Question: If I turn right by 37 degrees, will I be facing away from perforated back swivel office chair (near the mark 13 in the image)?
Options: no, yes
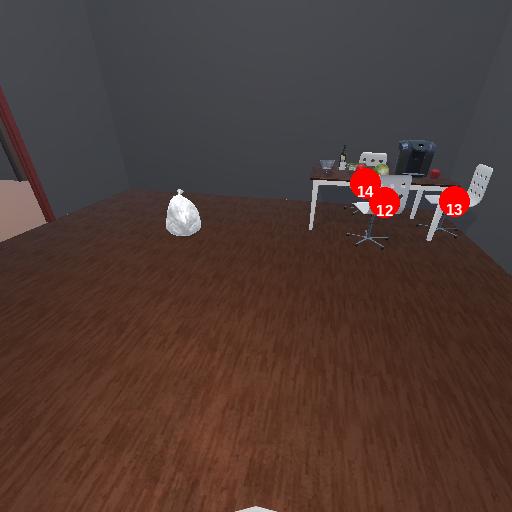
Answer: no